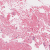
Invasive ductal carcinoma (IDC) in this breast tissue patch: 0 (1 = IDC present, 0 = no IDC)